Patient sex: M
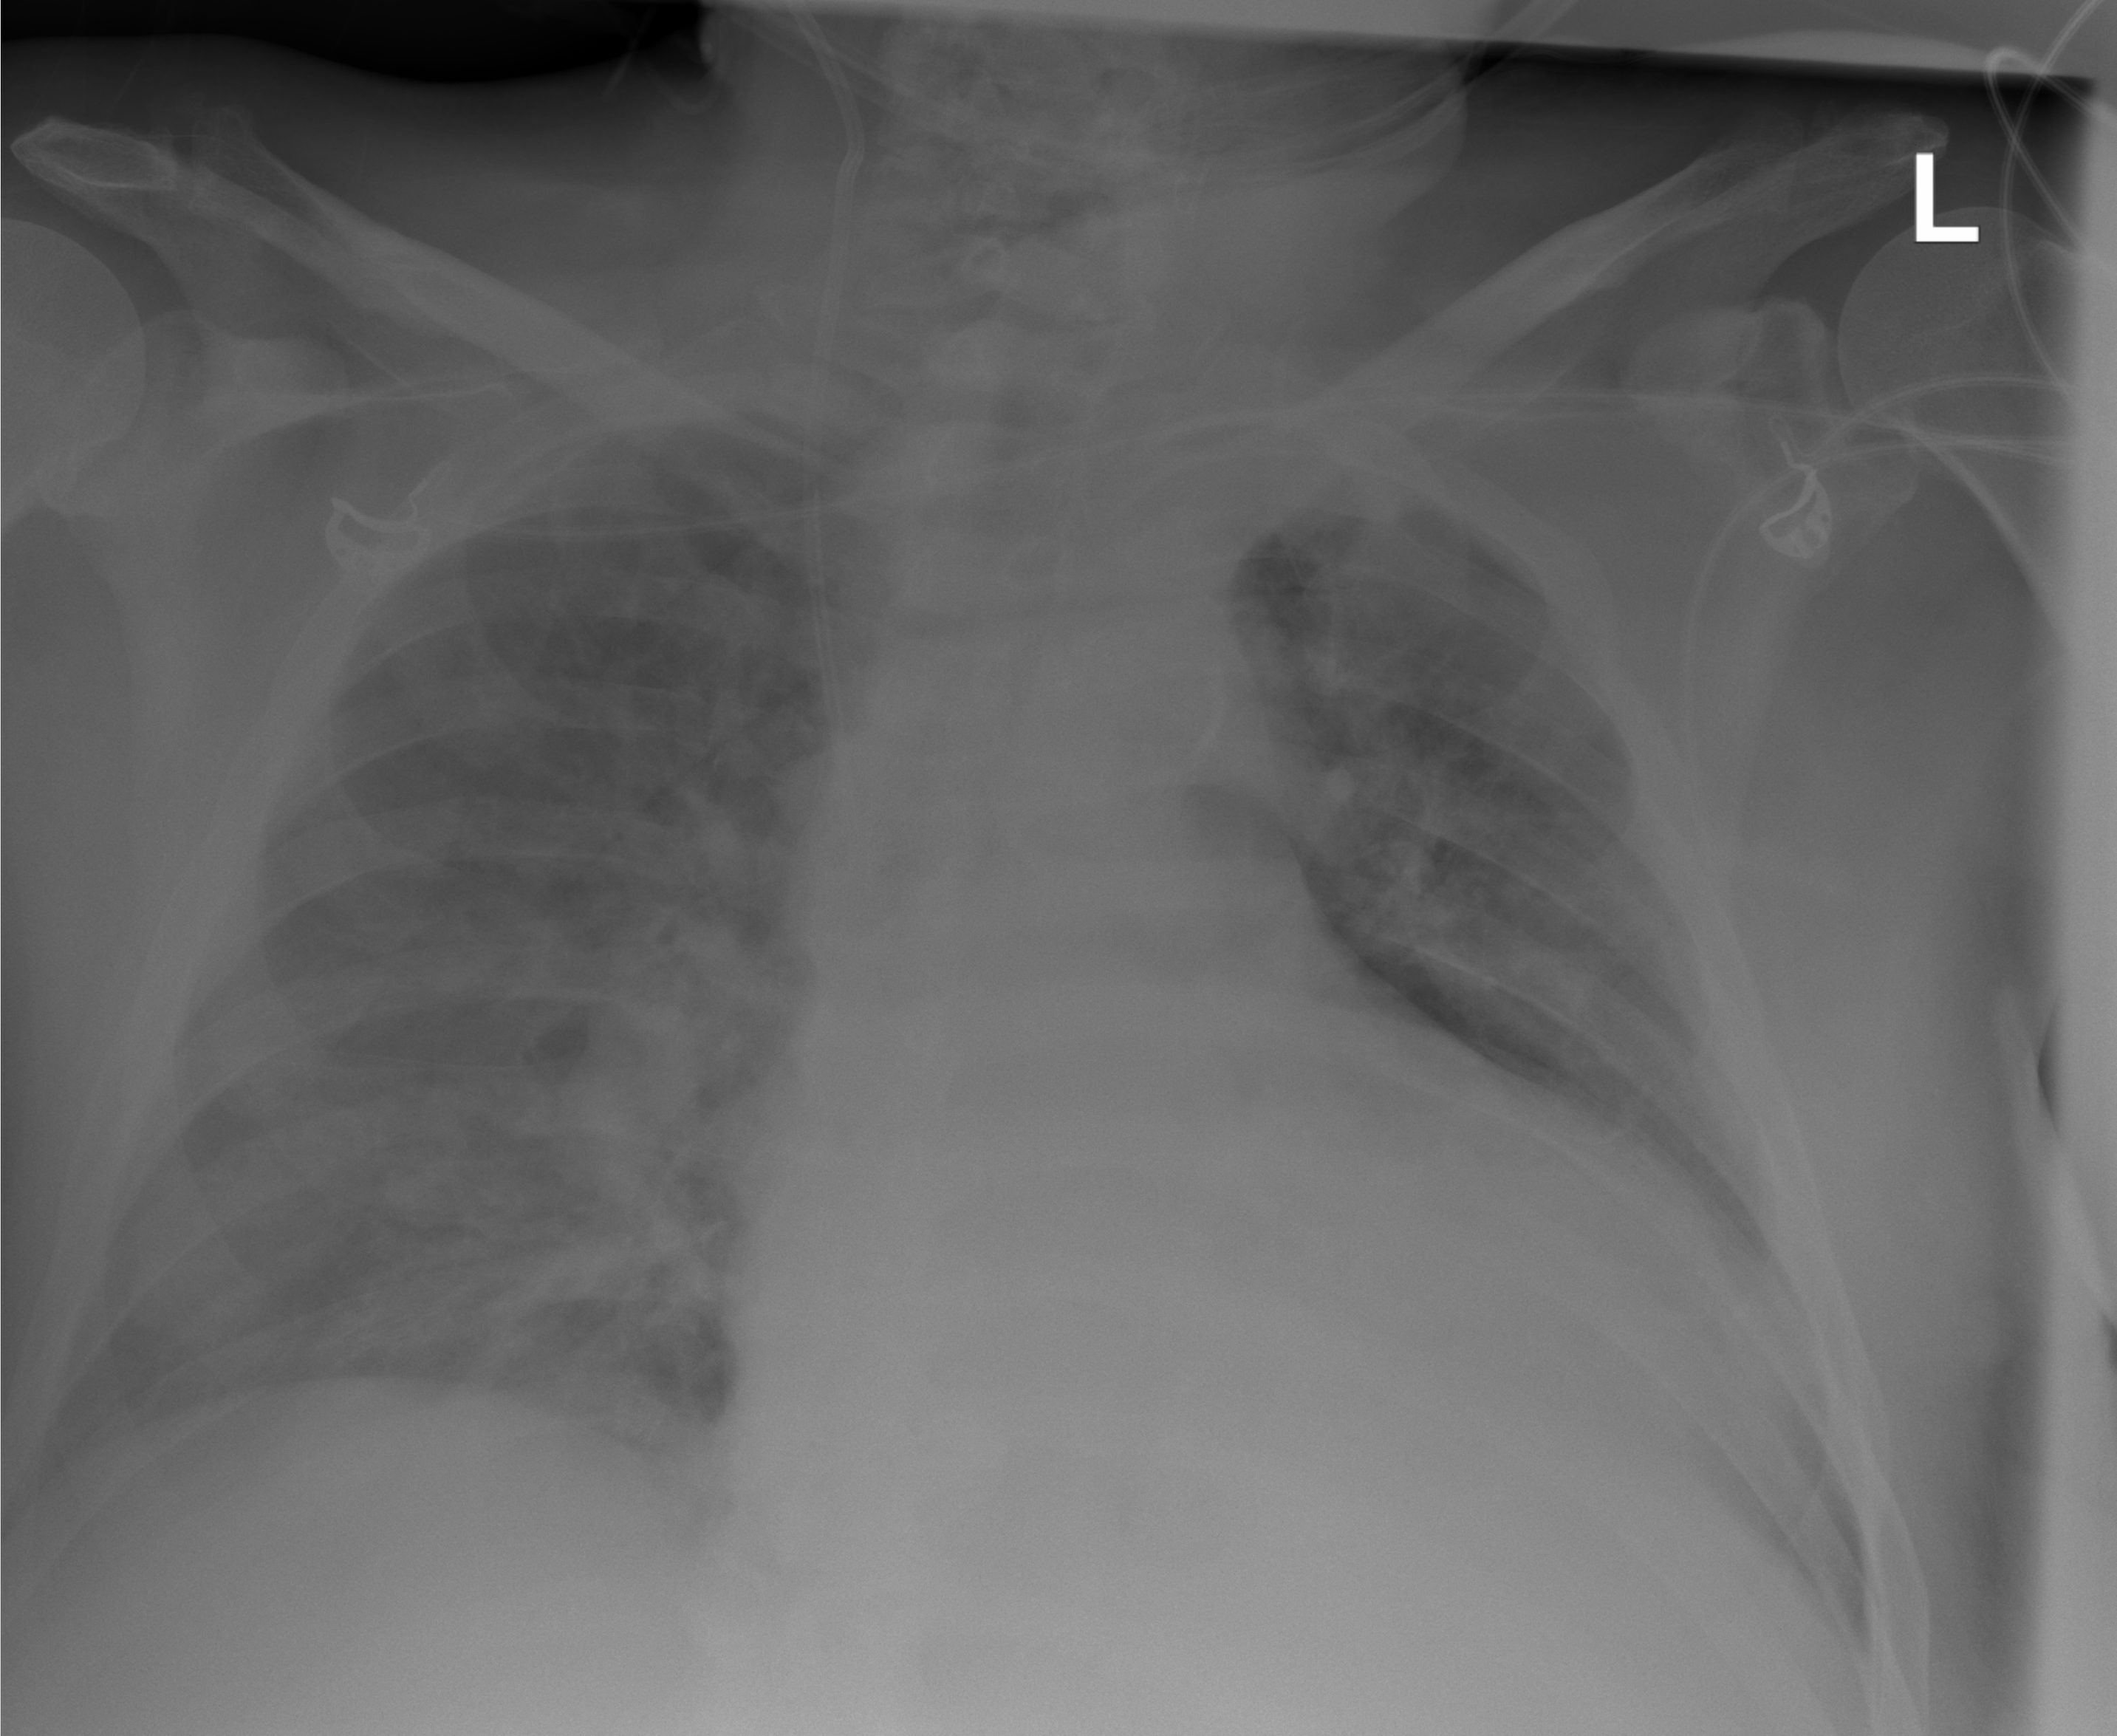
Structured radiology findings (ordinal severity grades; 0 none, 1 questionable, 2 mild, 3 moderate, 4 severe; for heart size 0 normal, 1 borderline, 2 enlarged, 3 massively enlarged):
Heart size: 3
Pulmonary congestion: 2
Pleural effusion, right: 2
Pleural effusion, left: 1
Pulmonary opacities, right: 2
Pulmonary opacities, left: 2
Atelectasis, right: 2
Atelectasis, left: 2